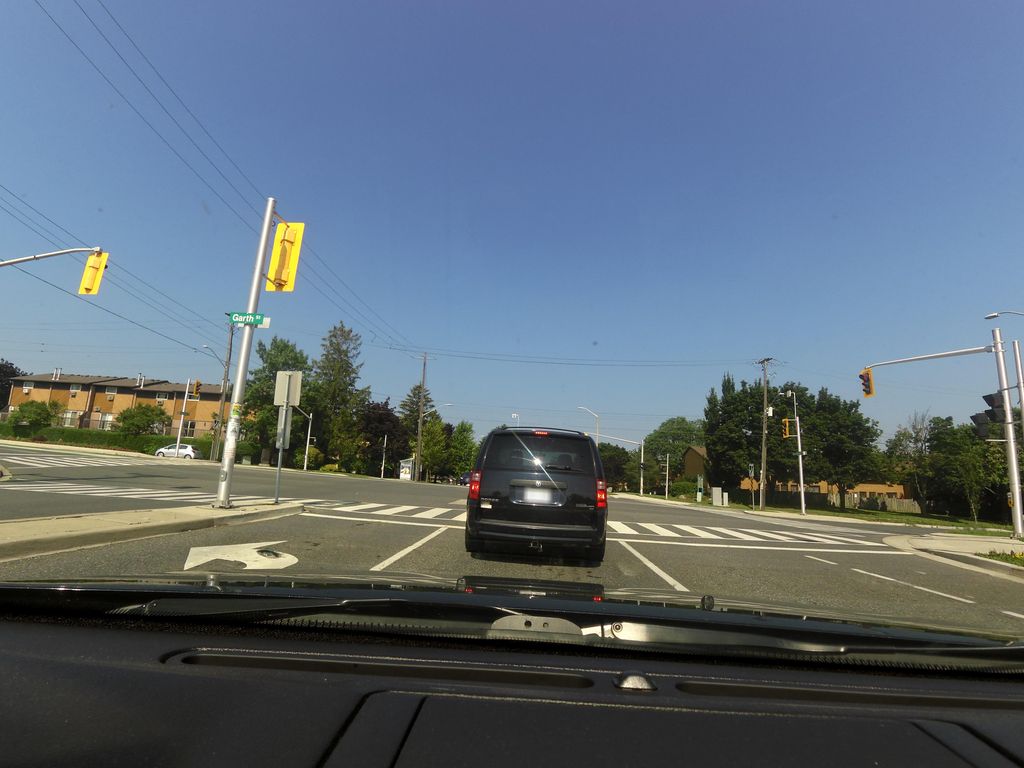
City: hamilton